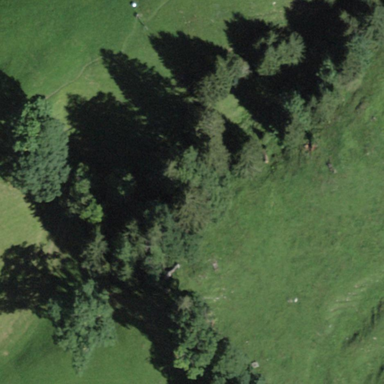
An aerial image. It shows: Serene woodland landscape.